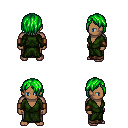
a pixel art fantasy rpg character, male body template, human, dark skin, green robe, robe skirt, green bangs hairstyle, leather bracers, four views (front, back, left, right), 2x2 character sprite sheet, small pixel art, hard edges, no anti-aliasing